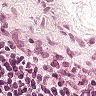
Metastatic tissue present: no